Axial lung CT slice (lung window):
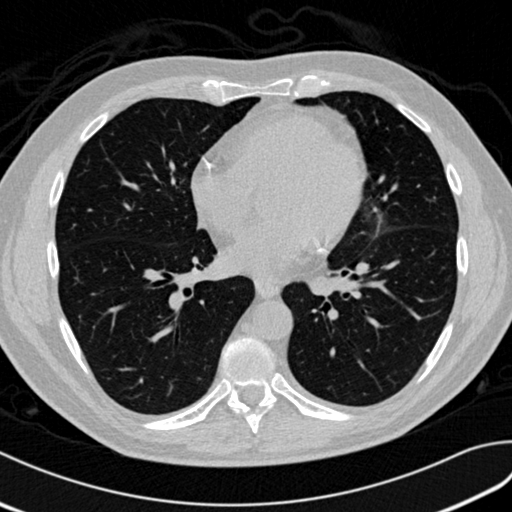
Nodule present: no